Question: I have the following database schema.
Ensuring that an entity record exists for each parent record is trivial due to the non-NULL FK constraint.
How can I ensure that a child record exists for each parent record?

'''
-- MySQL Script generated by MySQL Workbench
-- 01/07/15 06:01:50
-- Model: New Model Version: 1.0
SET @OLD_UNIQUE_CHECKS=@@UNIQUE_CHECKS, UNIQUE_CHECKS=0;
SET @OLD_FOREIGN_KEY_CHECKS=@@FOREIGN_KEY_CHECKS, FOREIGN_KEY_CHECKS=0;
SET @OLD_SQL_MODE=@@SQL_MODE, SQL_MODE='TRADITIONAL,ALLOW_INVALID_DATES';
-- -----------------------------------------------------
-- Schema mydb
-- -----------------------------------------------------
CREATE SCHEMA IF NOT EXISTS 'mydb' DEFAULT CHARACTER SET utf8 COLLATE utf8_general_ci ;
USE 'mydb' ;
-- -----------------------------------------------------
-- Table 'mydb'.'entity'
-- -----------------------------------------------------
CREATE TABLE IF NOT EXISTS 'mydb'.'entity' (
'identity' INT NOT NULL,
'stuff' VARCHAR(45) NULL,
PRIMARY KEY ('identity'))
ENGINE = InnoDB;
-- -----------------------------------------------------
-- Table 'mydb'.'parent1'
-- -----------------------------------------------------
CREATE TABLE IF NOT EXISTS 'mydb'.'parent1' (
'entity_identity' INT NOT NULL,
'stuff' VARCHAR(45) NULL,
PRIMARY KEY ('entity_identity'),
CONSTRAINT 'fk_parent1_entity'
FOREIGN KEY ('entity_identity')
REFERENCES 'mydb'.'entity' ('identity')
ON DELETE NO ACTION
ON UPDATE NO ACTION)
ENGINE = InnoDB;
-- -----------------------------------------------------
-- Table 'mydb'.'parent2'
-- -----------------------------------------------------
CREATE TABLE IF NOT EXISTS 'mydb'.'parent2' (
'entity_identity' INT NOT NULL,
'stuff' VARCHAR(45) NULL,
PRIMARY KEY ('entity_identity'),
CONSTRAINT 'fk_parent2_entity1'
FOREIGN KEY ('entity_identity')
REFERENCES 'mydb'.'entity' ('identity')
ON DELETE NO ACTION
ON UPDATE NO ACTION)
ENGINE = InnoDB;
-- -----------------------------------------------------
-- Table 'mydb'.'child1_1'
-- -----------------------------------------------------
CREATE TABLE IF NOT EXISTS 'mydb'.'child1_1' (
'parent1_entity_identity' INT NOT NULL,
'stuff' VARCHAR(45) NULL,
PRIMARY KEY ('parent1_entity_identity'),
CONSTRAINT 'fk_child1_1_parent11'
FOREIGN KEY ('parent1_entity_identity')
REFERENCES 'mydb'.'parent1' ('entity_identity')
ON DELETE NO ACTION
ON UPDATE NO ACTION)
ENGINE = InnoDB;
-- -----------------------------------------------------
-- Table 'mydb'.'child1_2'
-- -----------------------------------------------------
CREATE TABLE IF NOT EXISTS 'mydb'.'child1_2' (
'parent1_entity_identity' INT NOT NULL,
'stuff' VARCHAR(45) NULL,
PRIMARY KEY ('parent1_entity_identity'),
CONSTRAINT 'fk_child1_2_parent11'
FOREIGN KEY ('parent1_entity_identity')
REFERENCES 'mydb'.'parent1' ('entity_identity')
ON DELETE NO ACTION
ON UPDATE NO ACTION)
ENGINE = InnoDB;
SET SQL_MODE=@OLD_SQL_MODE;
SET FOREIGN_KEY_CHECKS=@OLD_FOREIGN_KEY_CHECKS;
SET UNIQUE_CHECKS=@OLD_UNIQUE_CHECKS;
'''
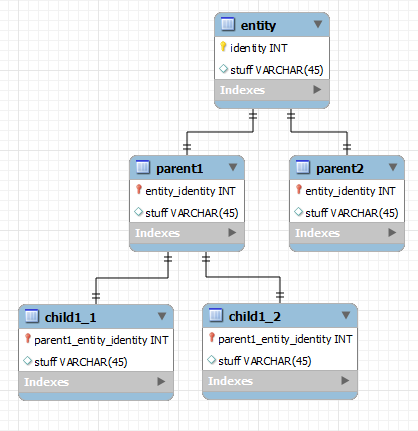
Answer: Having a super type in you design will ensure adding more child tables will be possible, without need of your per exist tables and application being restructured. It means parent will be unaware of children.
If you are facing parent records with no child that may be an evidence of a defect in the application.
BTW a mechanism to enforce this check constraint will be using triggers.
As a hint (if using ORMs) Having parent entities being abstract classes will be an alternative.